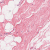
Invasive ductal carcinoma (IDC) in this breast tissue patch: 0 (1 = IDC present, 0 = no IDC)